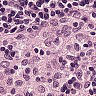
Metastatic tissue present: no